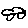
Label: car